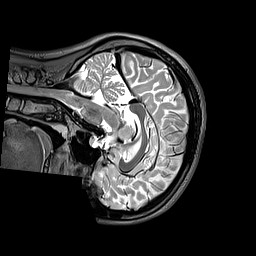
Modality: T2w
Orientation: sagittal
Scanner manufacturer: siemens
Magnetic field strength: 3 T
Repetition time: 3.2 s
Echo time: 0.406 s